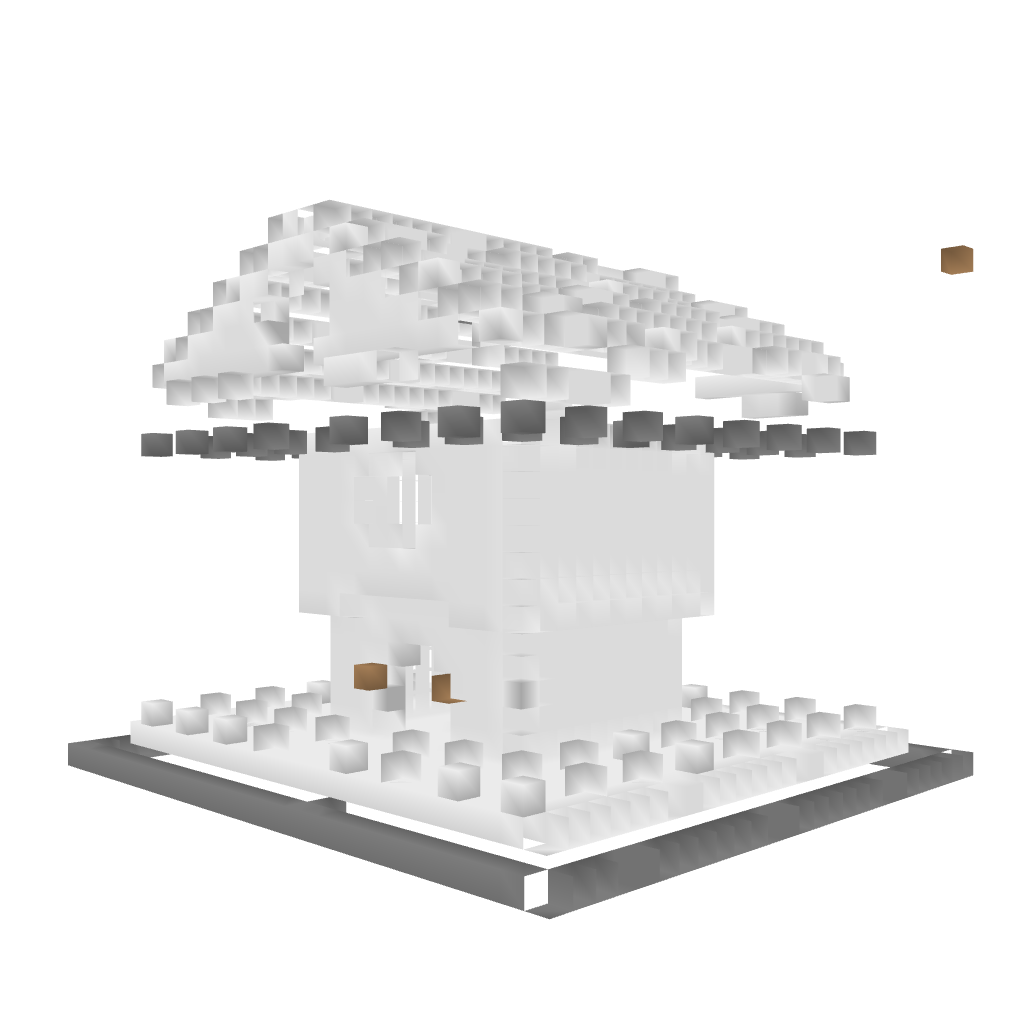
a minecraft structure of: Templo Romano bad low quality